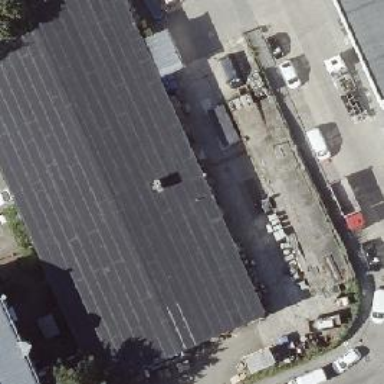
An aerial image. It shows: Commercial building.